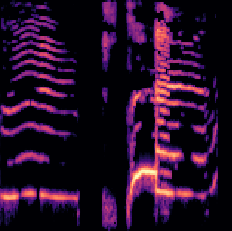
Sound class: Baby cry